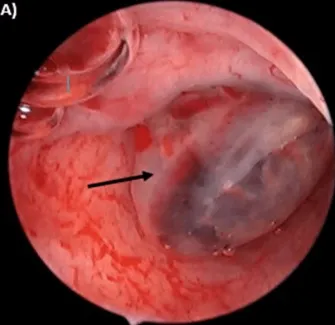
Intraoperative pictures during hysteroscopy. A) Hysteroscopic picture showing the g-sac (indicated by the arrow).
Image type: endoscopy (airway_endoscopy)